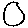
Label: circle